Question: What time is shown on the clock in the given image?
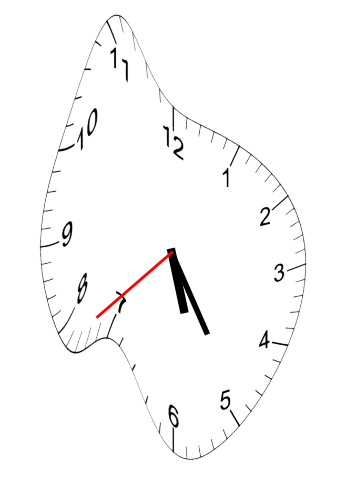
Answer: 05:24:38